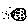
Label: moon